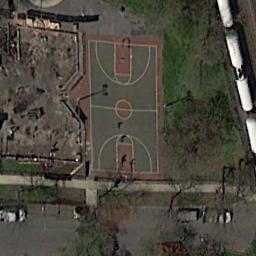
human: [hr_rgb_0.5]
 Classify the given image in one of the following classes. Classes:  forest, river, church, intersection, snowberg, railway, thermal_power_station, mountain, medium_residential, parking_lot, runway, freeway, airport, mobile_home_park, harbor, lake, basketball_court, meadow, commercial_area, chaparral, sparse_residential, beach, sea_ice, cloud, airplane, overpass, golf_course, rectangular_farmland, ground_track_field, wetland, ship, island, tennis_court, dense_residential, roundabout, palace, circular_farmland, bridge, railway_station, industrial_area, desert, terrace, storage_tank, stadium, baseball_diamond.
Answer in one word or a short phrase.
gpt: basketball_court